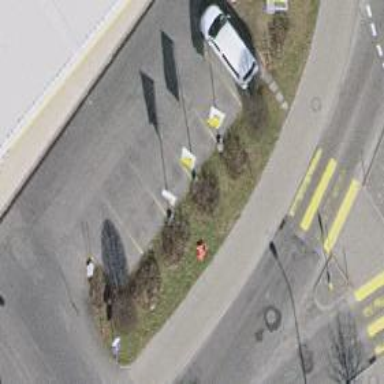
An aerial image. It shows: Flagpole with advertising flag attached.